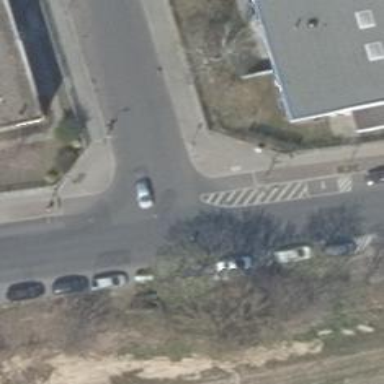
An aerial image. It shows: Road with "give way" sign.